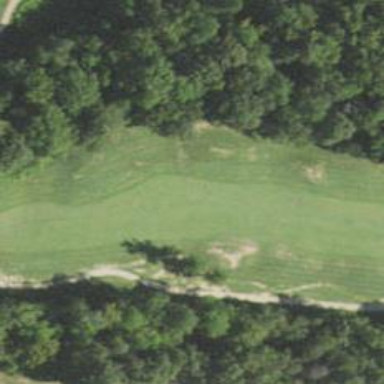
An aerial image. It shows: Golf hole.